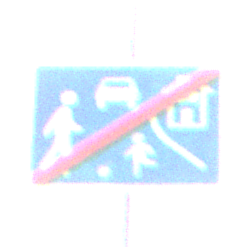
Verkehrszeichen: EndeVerkehrsberuhigterBereich
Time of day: MorningAfternoon
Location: Outdoor (Suburban)
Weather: PartlyCloudy
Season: NotSpecified
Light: Natural